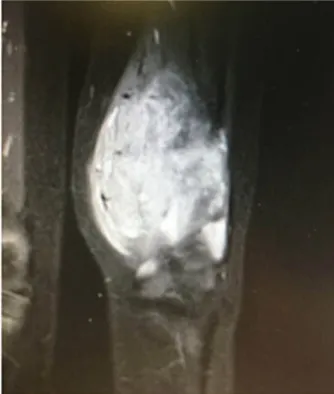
Preoperative magnetic resonance imaging. The sagittal image shows maximal mass hyperintensity in T2-weighted images.
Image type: radiology (mri)